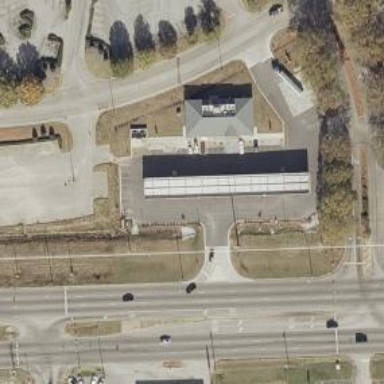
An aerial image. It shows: Convenience shop.